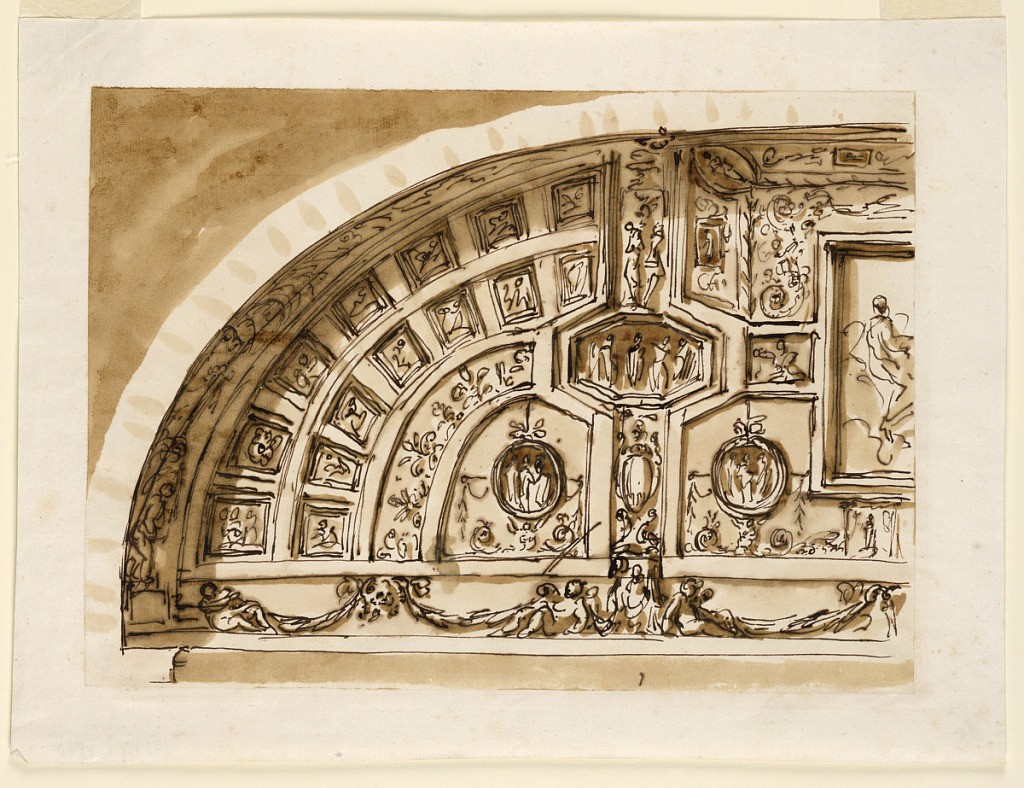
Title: Design for Ceiling Decoration
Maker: Giuseppe Barberi, Italian, 1746–1809
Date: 1746–1809
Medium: Pen and brown ink, brush and brown wash on off-white laid paper, lined
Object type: Drawing
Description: Design for Ceiling Decoration.